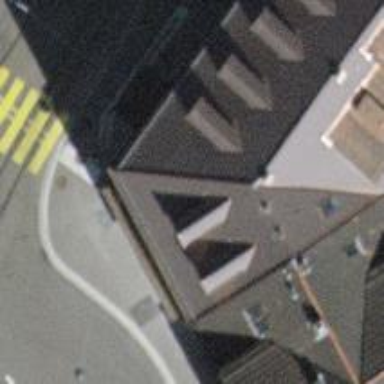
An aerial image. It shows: Restaurant.